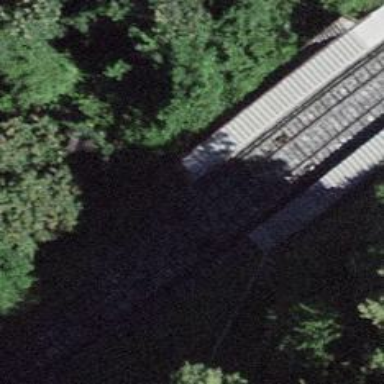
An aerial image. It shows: Single-track railway for funicular.